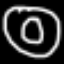
Label: donut